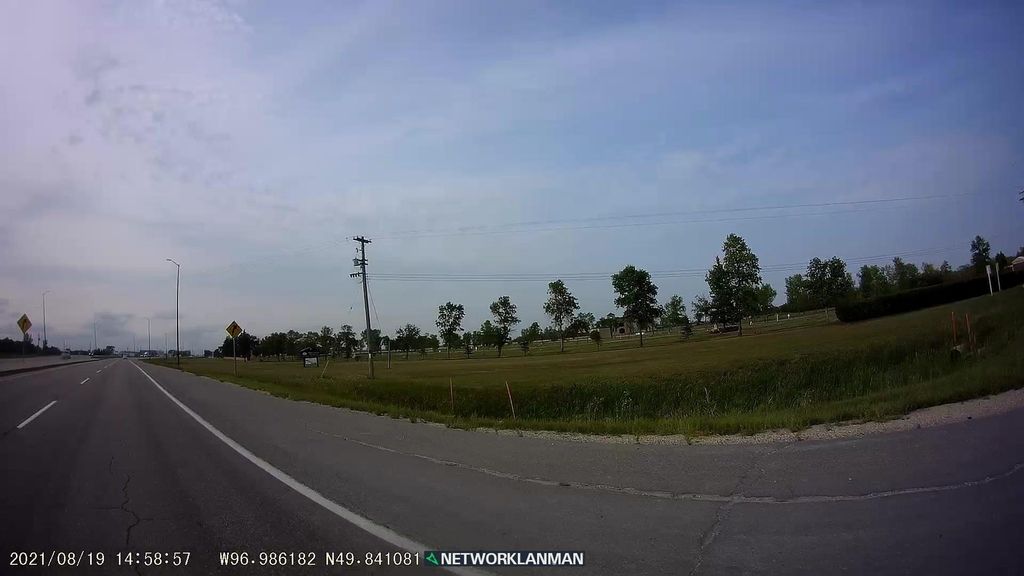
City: winnipeg